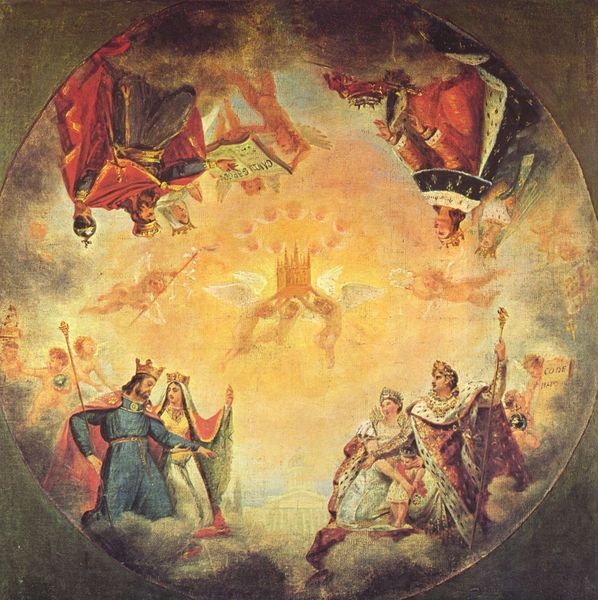
Titel: Entwurf für das Kuppelbild
Künstler: Baron Antoine Jean Gros
Standort: Paris
Institution: Panthéon
Schlagwörter: blau, feder, flügel, gemälde, gott, himmel, mann, nackt, schatten, umhang, wolken, frauen, gelb, grün, menschen, ocker, sitzen, braun, frau, kleid, kleider, licht, mitte, männer, orange, schmuck, schwarz, säule, säulen, weiss, blick, gebäude, gürtel, haus, rot, schloss, wolke, beige, malerei, barock, falten, federn, geschichte, hermelin, historie, mensch, pelz, taube, portrait, porträt, schauen, kirche, sonne, gewand, gold, mantel, reich, adel, decke, gewänder, paar, personen, diadem, krone, fliegen, kreis, oval, rund, tondo, engel, putto, apfel, taille, schrift, stab, fahne, flagge, mauer, kuppel, luft, kaiser, könig, thron, tafel, lesen, zeigen, tor, foto, oben, vier, buch, burg, glaube, kreuz, religion, palast, schweben, porträts, knien, napoleon, herrscher, nerz, ehefrau, kranz, portraits, ehepaar, christus, verkürzung, dekce, residenz, sage, mittelalter, schriftrolle, adlige, könige, tempel, königin, gurt, heilige, deckengemälde, fresko, karl, deuten, sechs, putten, jerusalem, welt, erzengel, putti, erz, reliquie, fresco, kaiserin, purpur, himmelfahrt, insignien, zepter, szepter, siegeskranz, gral, kronen, paare, weltkugel, apotheose, geböude, heiliger geist, thronen, entrückt, deckenfresko, reichsapfel, diademe, imperator, sphäre, heerscharen, gesetz, himmlisch, matel, deckenbild, regenten, königspaar, herrscherpaar, königinnen, ehepaare, code, himmelsbild, saage, gegenläufig, himmlisches jerusalem, fahenen, herrscherpaare, jerusalme, mantal, unhamg, zenttreum, königspaare, vier gruppen, kaiserinnen